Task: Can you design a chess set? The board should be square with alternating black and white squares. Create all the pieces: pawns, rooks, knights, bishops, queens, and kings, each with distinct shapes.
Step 4791:
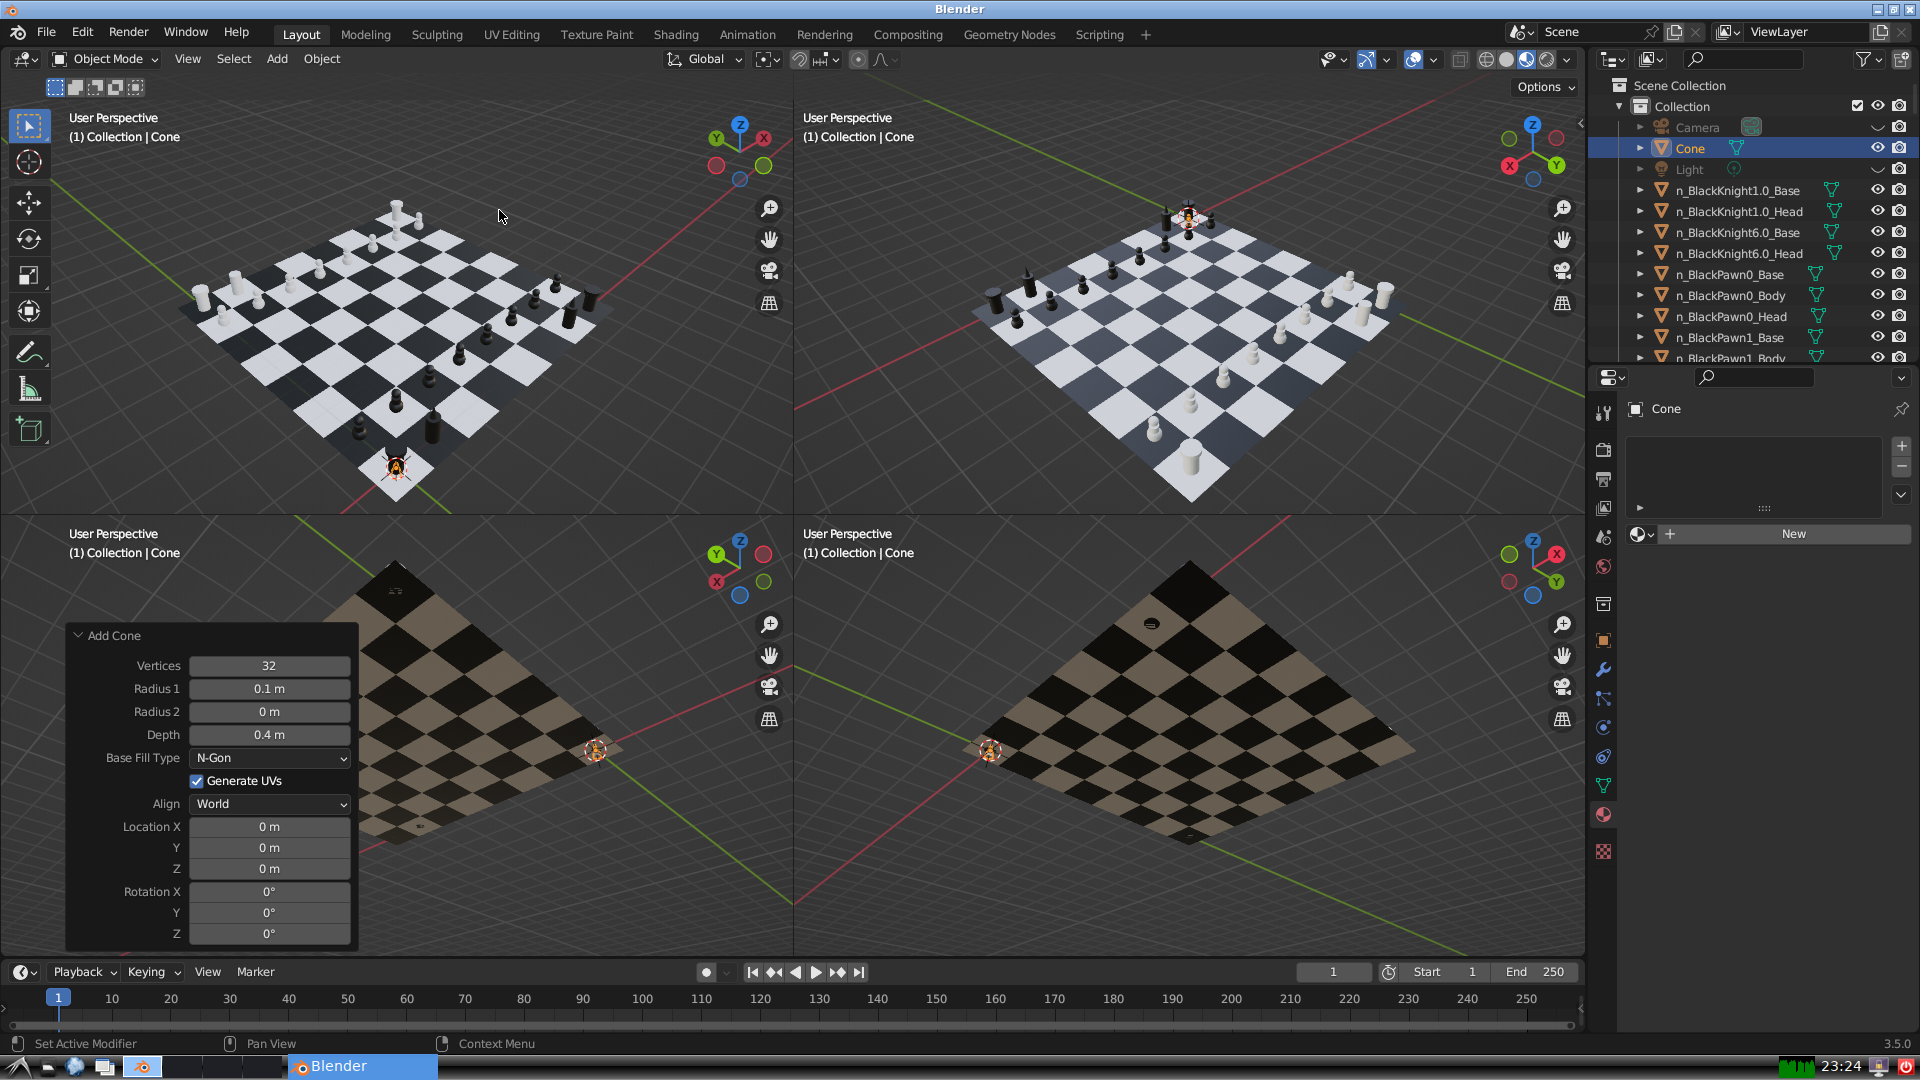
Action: {"mouse_move": [270, 689]}